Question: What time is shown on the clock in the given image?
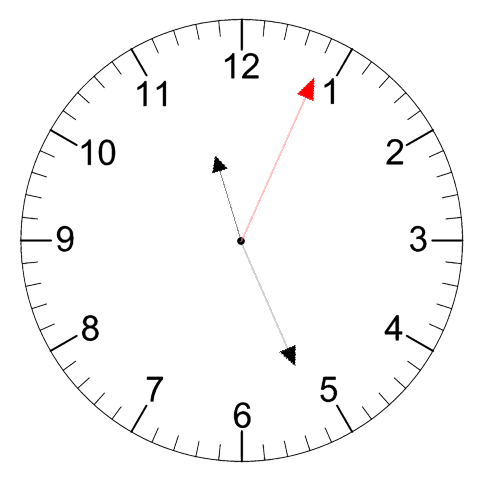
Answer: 11:26:04